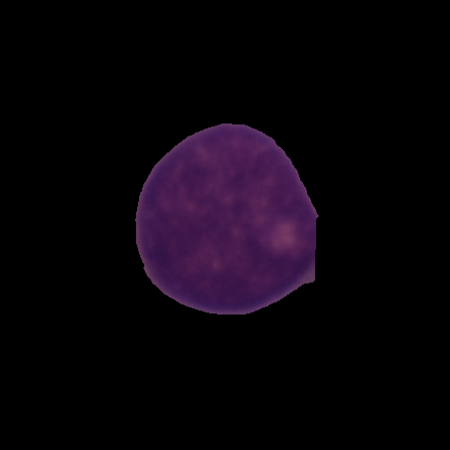
Label: cancer